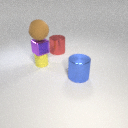
large blue metal cylinder to the right of large red metal cylinder